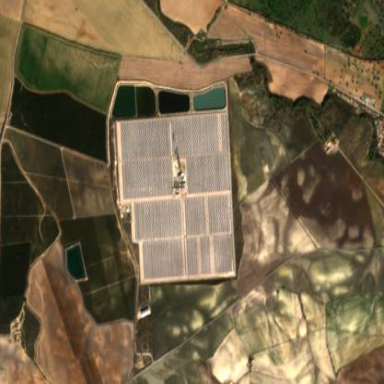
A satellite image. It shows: Solar power plant.